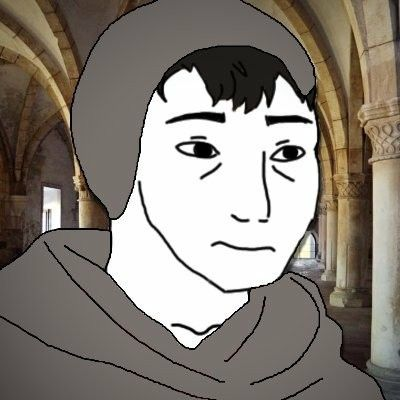
Label: 5_Wojak_with_Background